Field crop: maize
Growth stage: 2
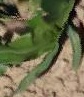
Species: maize